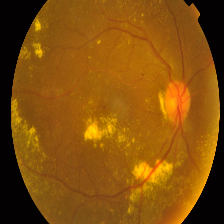
Diabetic retinopathy grade: Proliferative DR